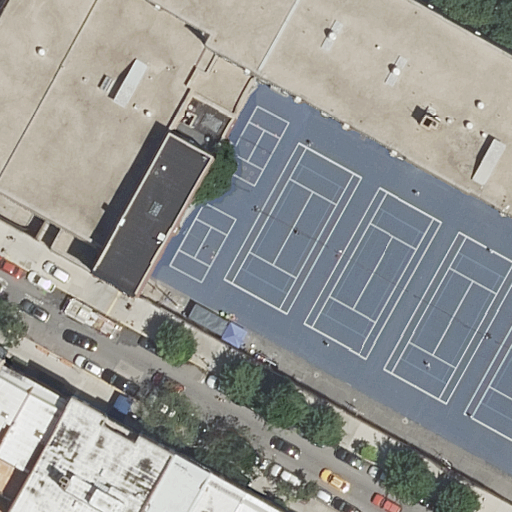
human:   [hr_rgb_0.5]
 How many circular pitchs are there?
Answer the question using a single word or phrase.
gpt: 0

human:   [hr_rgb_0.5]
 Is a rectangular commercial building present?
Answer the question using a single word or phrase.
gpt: no

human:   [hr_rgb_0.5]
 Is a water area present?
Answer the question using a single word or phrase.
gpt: no

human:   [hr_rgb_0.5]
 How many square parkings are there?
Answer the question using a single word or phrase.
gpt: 0

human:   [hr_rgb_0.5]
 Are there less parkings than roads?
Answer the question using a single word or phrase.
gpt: no

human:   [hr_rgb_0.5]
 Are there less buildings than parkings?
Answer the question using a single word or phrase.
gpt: no

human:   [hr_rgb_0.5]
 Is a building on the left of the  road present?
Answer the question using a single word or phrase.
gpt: yes

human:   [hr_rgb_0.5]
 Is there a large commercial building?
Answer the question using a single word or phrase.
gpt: no

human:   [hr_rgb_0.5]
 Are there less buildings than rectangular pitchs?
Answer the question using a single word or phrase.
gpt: no

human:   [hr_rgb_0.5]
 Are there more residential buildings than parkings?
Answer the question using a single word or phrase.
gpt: yes

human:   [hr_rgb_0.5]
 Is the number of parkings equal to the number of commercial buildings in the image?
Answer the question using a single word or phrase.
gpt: no

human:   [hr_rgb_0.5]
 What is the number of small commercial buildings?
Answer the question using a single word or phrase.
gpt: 0

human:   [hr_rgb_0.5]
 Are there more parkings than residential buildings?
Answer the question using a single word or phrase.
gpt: no

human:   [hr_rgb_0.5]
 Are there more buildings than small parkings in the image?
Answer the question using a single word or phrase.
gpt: yes

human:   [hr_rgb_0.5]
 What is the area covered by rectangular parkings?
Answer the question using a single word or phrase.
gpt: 703m2

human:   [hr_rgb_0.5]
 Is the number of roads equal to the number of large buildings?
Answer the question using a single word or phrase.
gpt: yes

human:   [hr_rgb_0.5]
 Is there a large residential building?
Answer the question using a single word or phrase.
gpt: no

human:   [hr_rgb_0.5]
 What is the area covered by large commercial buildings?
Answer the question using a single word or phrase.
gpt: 0m2

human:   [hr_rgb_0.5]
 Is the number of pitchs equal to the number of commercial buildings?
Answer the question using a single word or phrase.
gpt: no

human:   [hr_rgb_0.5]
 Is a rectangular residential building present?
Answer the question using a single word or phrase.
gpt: yes

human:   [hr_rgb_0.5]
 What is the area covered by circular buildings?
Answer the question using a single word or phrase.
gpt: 0m2

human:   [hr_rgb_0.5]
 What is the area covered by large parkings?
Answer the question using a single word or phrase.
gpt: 703m2

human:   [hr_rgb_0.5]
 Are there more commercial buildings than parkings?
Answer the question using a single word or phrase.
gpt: no

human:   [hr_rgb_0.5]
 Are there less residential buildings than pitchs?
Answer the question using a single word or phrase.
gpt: no

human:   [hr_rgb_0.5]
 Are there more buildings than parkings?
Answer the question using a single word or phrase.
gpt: yes

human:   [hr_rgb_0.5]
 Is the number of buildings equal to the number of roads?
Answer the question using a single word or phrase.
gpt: no

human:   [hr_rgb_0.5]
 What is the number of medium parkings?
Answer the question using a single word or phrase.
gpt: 0

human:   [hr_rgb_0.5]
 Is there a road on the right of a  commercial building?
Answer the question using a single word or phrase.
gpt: no

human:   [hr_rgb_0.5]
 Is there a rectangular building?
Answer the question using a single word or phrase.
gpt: yes

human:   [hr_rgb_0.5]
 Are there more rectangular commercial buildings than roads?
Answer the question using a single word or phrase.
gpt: no

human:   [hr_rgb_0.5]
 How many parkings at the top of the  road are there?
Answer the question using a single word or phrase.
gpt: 0

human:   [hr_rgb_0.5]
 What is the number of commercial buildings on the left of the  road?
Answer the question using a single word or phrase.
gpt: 0

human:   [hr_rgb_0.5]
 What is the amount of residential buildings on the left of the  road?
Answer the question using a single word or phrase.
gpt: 3

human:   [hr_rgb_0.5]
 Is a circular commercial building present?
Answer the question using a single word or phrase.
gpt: no

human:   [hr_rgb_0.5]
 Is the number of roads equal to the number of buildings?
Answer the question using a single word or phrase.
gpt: no

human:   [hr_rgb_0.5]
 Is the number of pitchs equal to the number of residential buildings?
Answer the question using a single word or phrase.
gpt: no